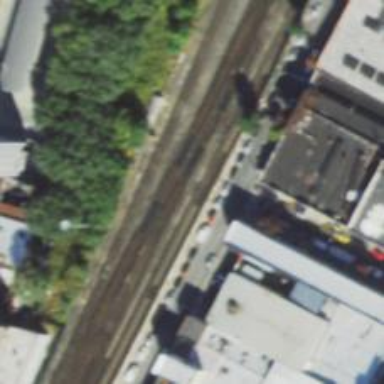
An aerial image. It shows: Electrified railway with rail tracks.